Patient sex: F
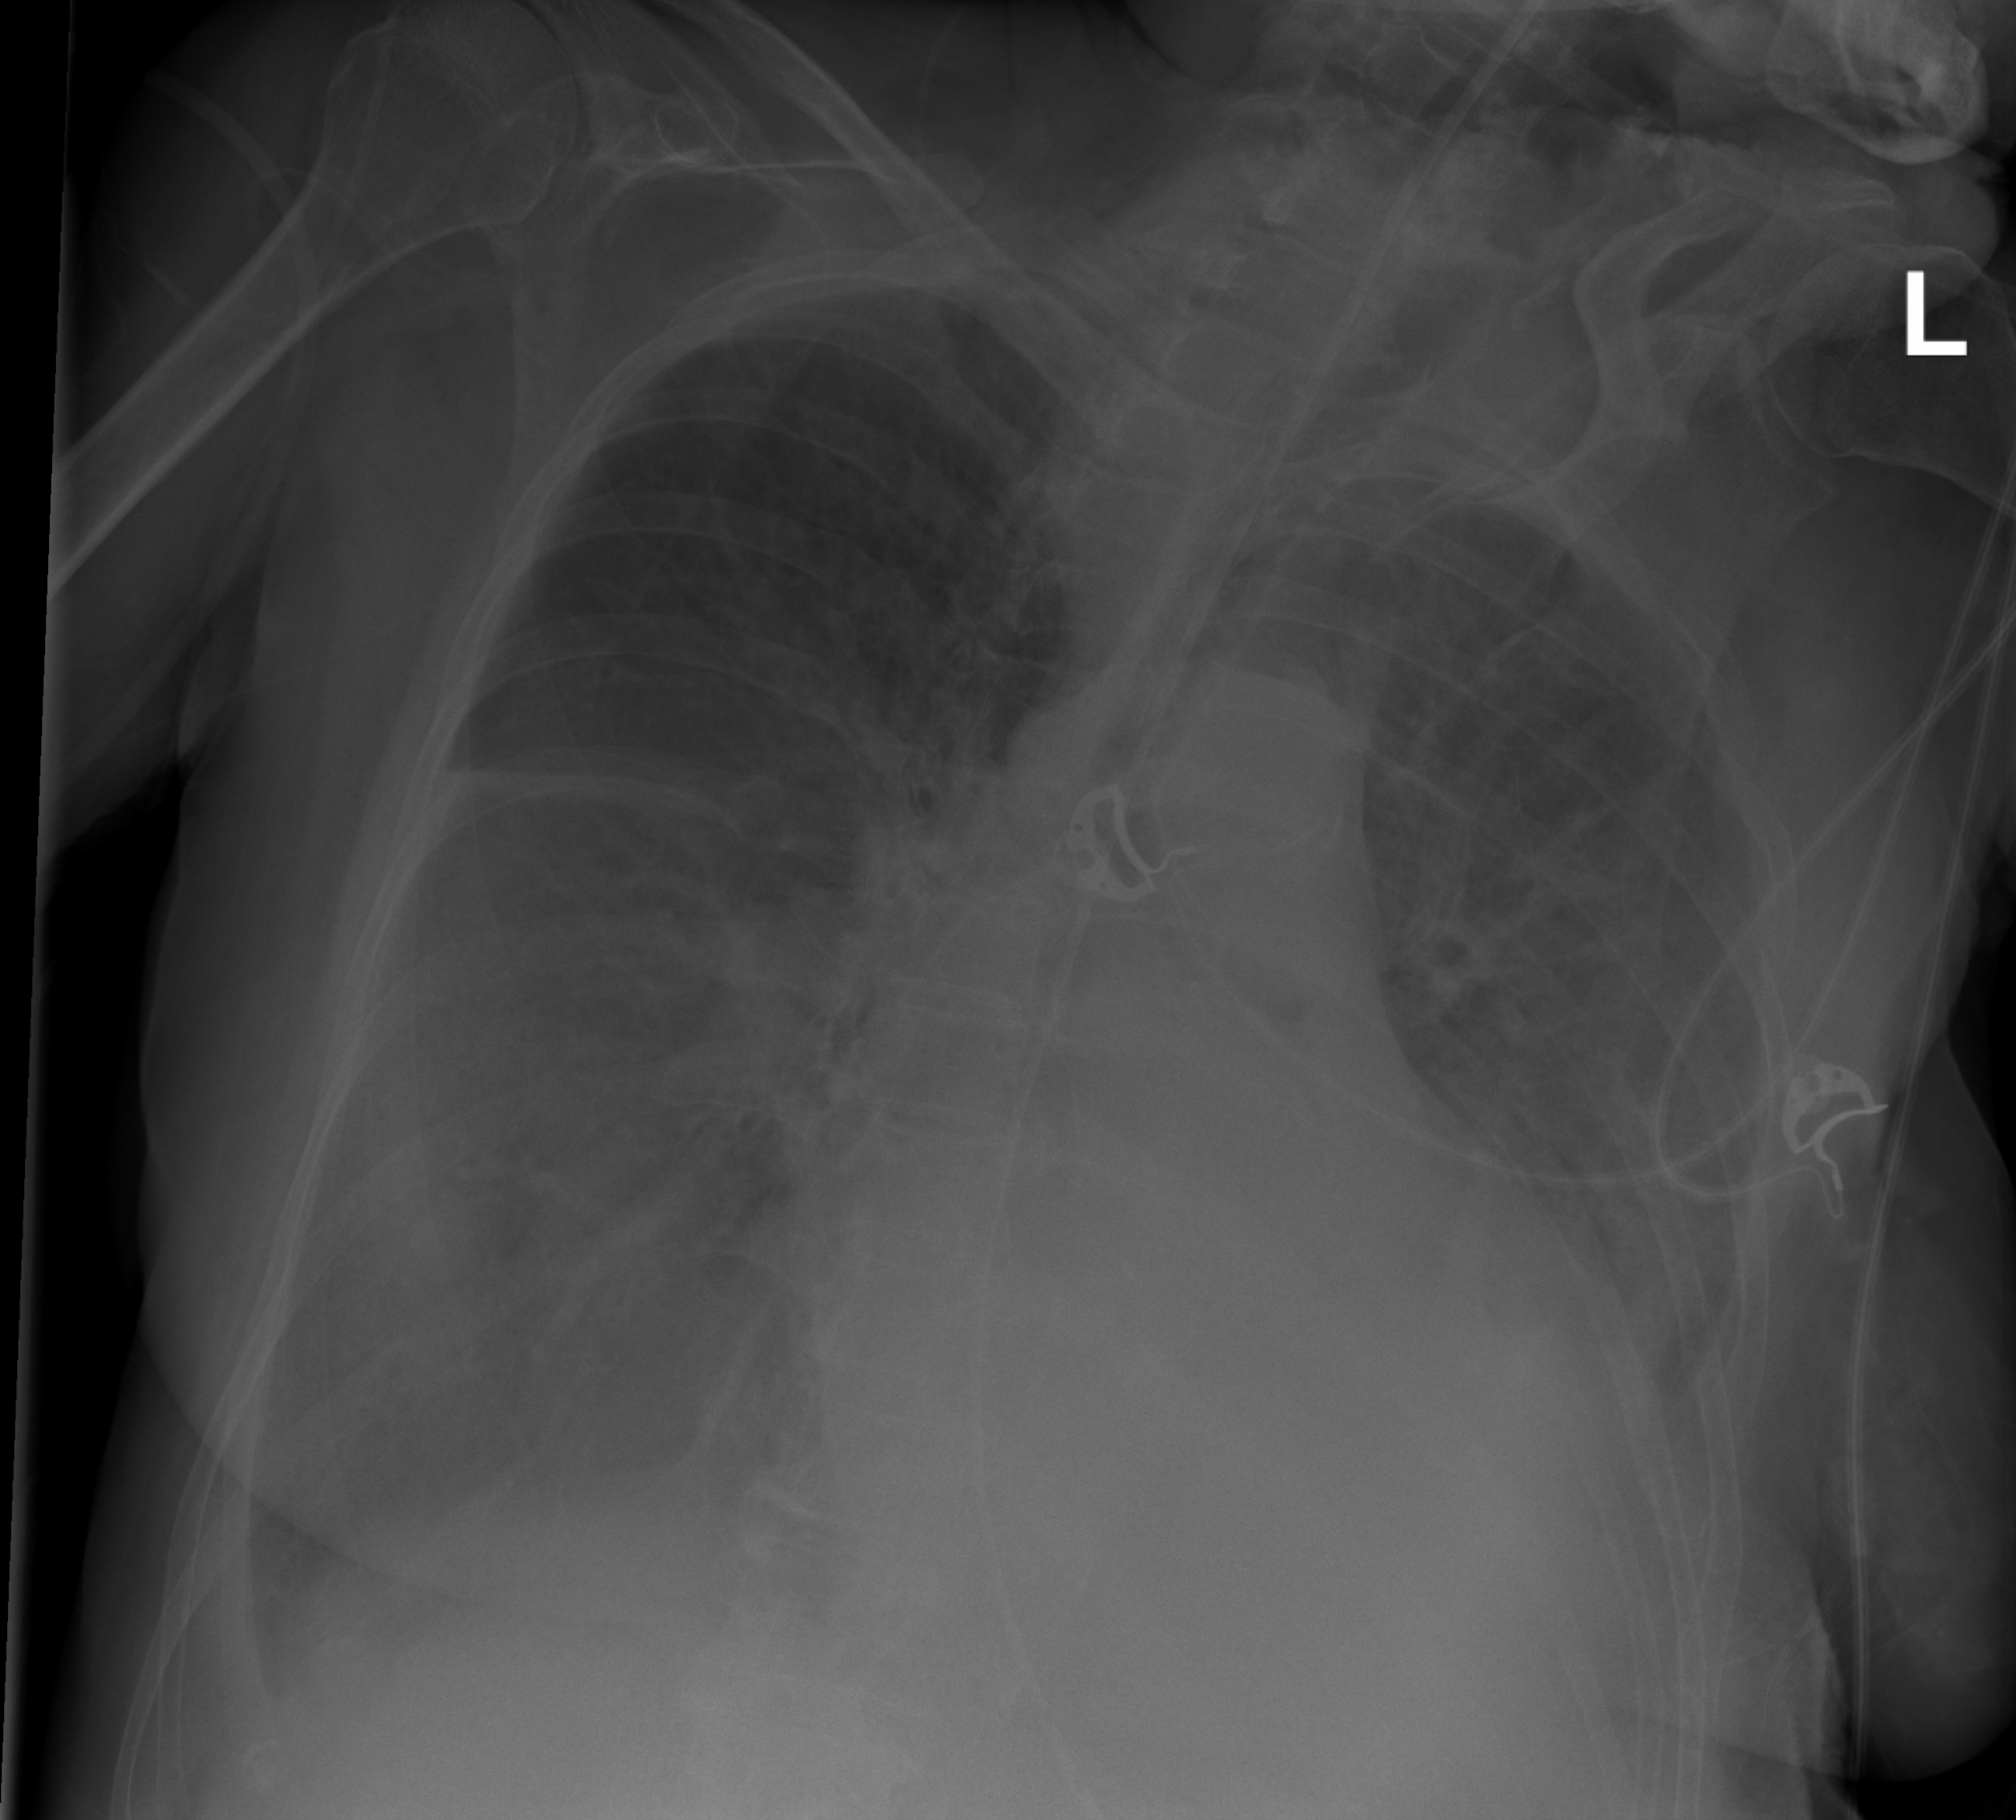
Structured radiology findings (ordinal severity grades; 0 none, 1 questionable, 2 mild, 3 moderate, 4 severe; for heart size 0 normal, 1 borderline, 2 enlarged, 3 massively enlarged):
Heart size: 2
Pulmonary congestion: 2
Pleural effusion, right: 3
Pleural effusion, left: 4
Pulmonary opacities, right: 0
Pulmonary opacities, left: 0
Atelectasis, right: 2
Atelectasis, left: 3